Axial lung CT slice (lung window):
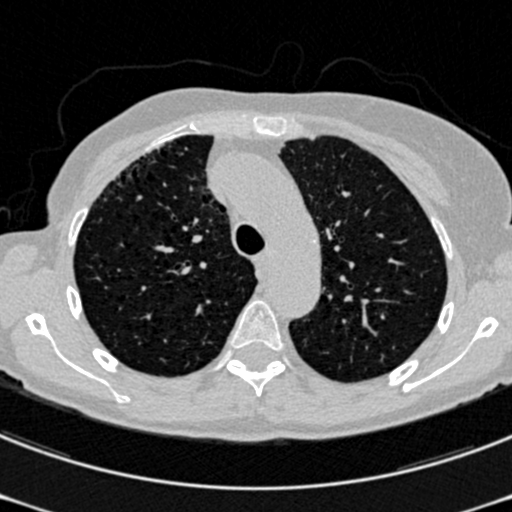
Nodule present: no